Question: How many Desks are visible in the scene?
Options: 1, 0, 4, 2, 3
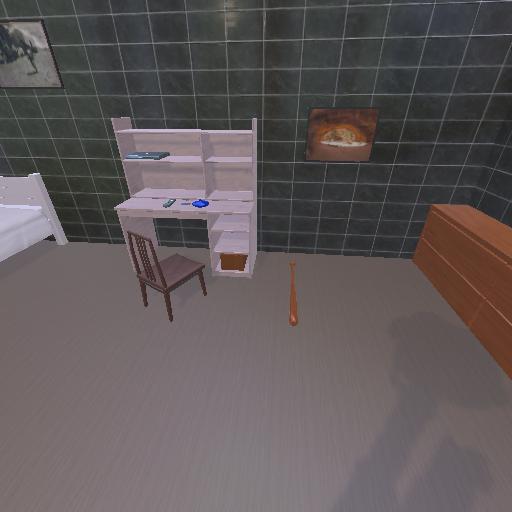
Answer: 1